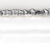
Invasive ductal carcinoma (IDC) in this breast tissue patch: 0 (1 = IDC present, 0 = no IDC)